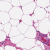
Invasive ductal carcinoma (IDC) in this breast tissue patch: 0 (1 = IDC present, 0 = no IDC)